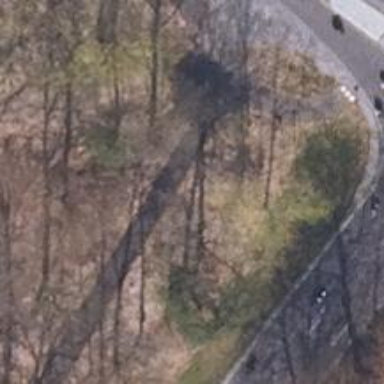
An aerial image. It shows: Asphalt path.